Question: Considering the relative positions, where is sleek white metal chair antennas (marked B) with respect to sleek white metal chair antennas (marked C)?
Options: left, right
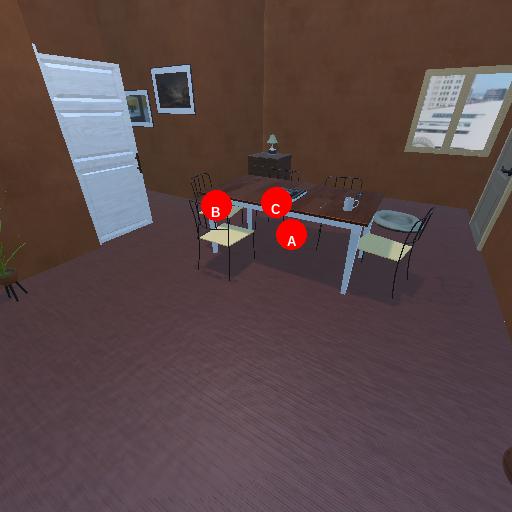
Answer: left